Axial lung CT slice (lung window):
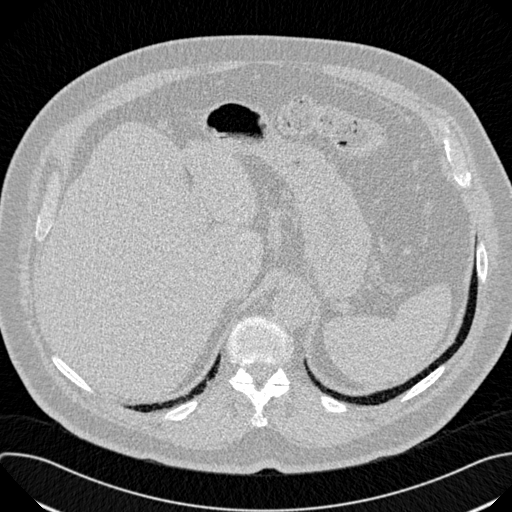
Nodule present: no